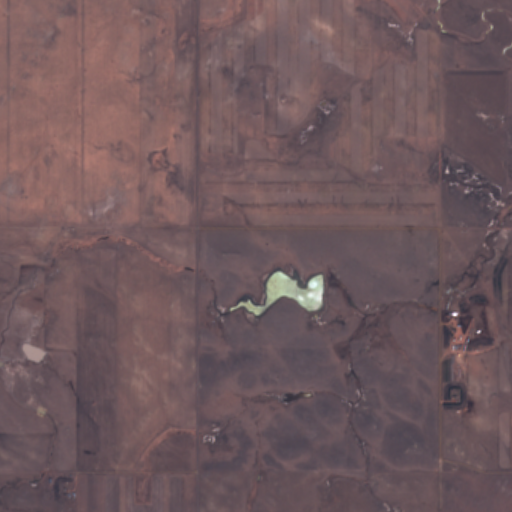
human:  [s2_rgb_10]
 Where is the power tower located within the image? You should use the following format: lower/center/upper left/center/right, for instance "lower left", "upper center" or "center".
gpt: The power tower is located in the upper right of the image.
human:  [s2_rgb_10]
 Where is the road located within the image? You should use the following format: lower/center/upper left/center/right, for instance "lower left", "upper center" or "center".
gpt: There is no road in the image.